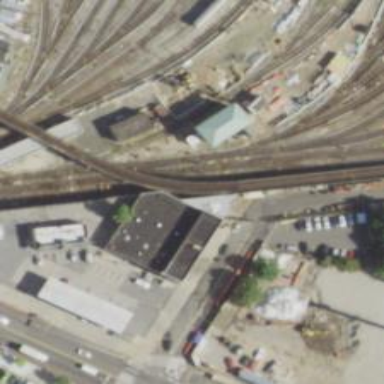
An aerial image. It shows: Bridge over electrified rail tracks leading to yard.